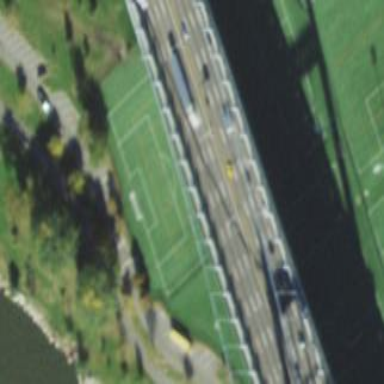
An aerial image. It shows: Soccer pitch for outdoor sports and leisure activities.